Interaction volume radius: 5 \u00c5
Interaction volume height: 15 \u00c5
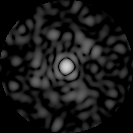
Disorder parameter: 0.8601